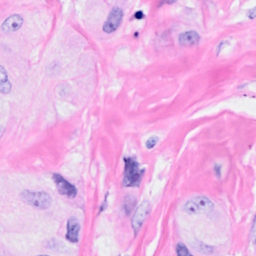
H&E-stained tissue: Breast